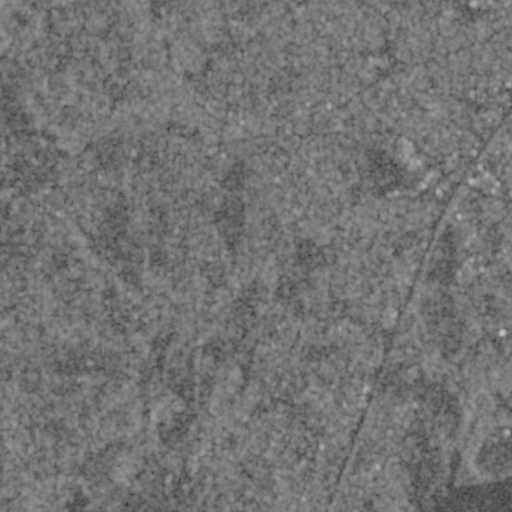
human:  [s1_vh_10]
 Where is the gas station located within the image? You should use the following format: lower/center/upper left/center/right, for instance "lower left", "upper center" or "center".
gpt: The gas station is located in the upper right of the image.
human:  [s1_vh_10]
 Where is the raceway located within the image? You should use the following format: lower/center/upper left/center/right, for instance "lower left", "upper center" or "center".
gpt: The raceway is located in the upper left of the image.
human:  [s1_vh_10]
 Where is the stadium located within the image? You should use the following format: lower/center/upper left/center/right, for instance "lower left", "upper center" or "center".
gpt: The stadium is located in the center right of the image.
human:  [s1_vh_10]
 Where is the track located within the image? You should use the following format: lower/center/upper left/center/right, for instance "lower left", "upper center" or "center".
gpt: The track is located in the center right of the image.
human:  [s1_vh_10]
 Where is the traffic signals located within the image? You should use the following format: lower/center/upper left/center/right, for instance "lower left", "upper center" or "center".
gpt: The traffic signals is located in the upper right of the image.
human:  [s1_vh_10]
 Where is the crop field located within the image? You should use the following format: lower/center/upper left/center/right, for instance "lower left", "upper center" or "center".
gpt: There is no crop field in the image.

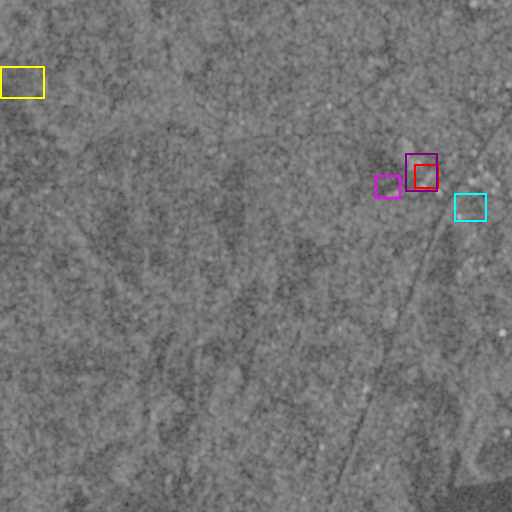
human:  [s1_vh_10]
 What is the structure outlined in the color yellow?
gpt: The structure outlined in yellow is a park.
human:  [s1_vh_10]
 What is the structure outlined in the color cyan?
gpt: The structure outlined in cyan is a parking lot.
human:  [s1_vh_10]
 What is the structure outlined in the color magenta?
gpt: The structure outlined in magenta is a track.
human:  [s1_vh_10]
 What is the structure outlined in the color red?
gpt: The structure outlined in red is a building.
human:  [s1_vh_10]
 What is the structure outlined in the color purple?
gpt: The structure outlined in purple is a building.
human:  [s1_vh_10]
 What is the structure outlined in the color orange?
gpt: There is no orange outline.